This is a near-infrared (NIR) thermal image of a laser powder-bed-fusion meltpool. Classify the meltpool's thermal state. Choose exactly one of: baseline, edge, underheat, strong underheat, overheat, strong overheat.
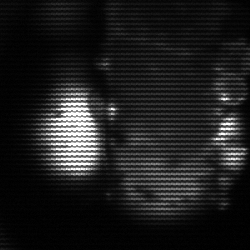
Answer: strong underheat